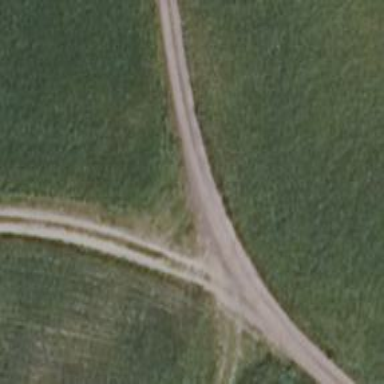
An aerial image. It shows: Track road with grade4 tracktype.